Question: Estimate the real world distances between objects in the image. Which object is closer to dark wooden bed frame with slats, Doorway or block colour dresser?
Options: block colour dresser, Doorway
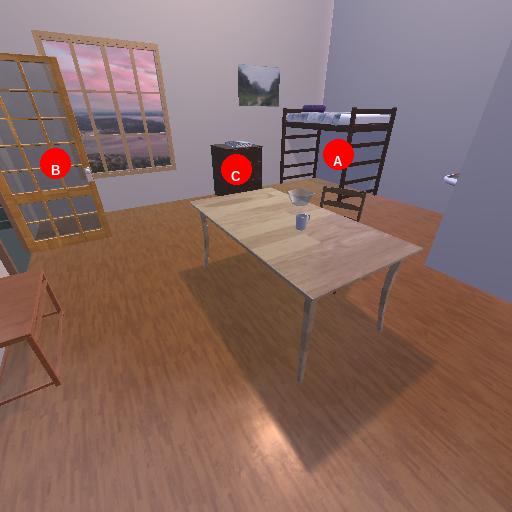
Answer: block colour dresser